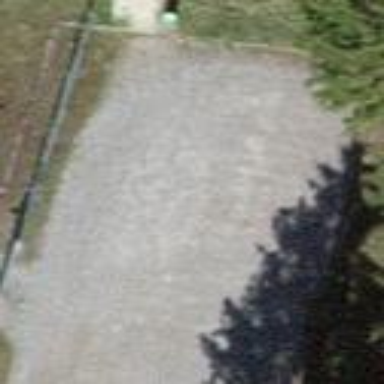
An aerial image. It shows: Parking area.